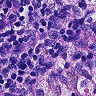
Metastatic tissue present: no